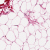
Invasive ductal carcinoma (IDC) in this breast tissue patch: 0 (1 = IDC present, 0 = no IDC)